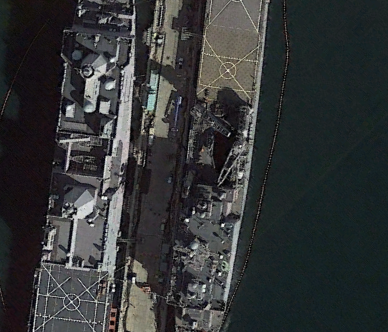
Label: combat